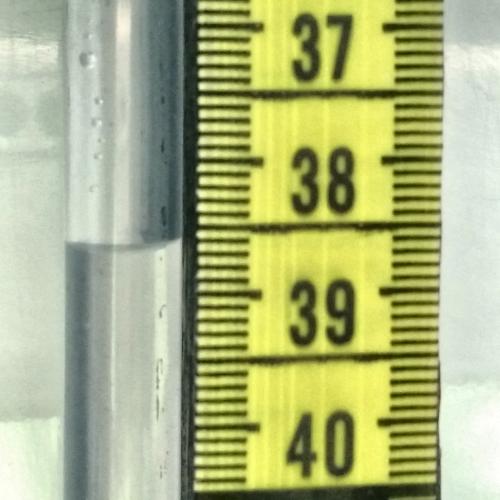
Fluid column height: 38.6 cm